Field crop: maize
Growth stage: 2
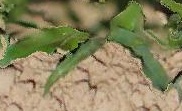
Species: maize